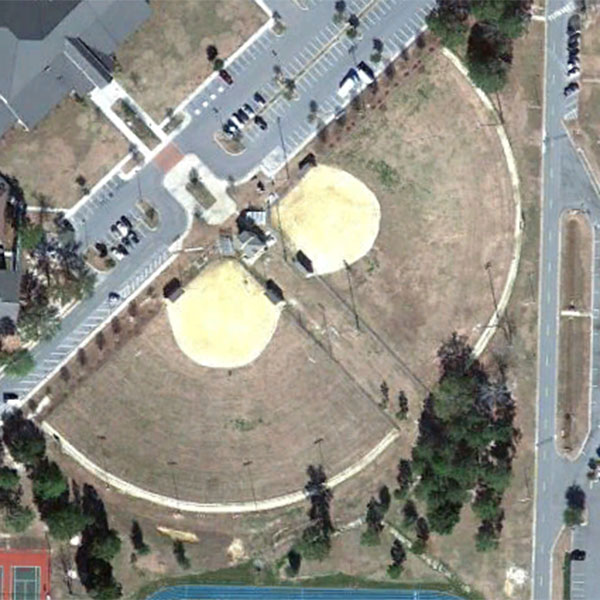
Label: BaseballField